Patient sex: M
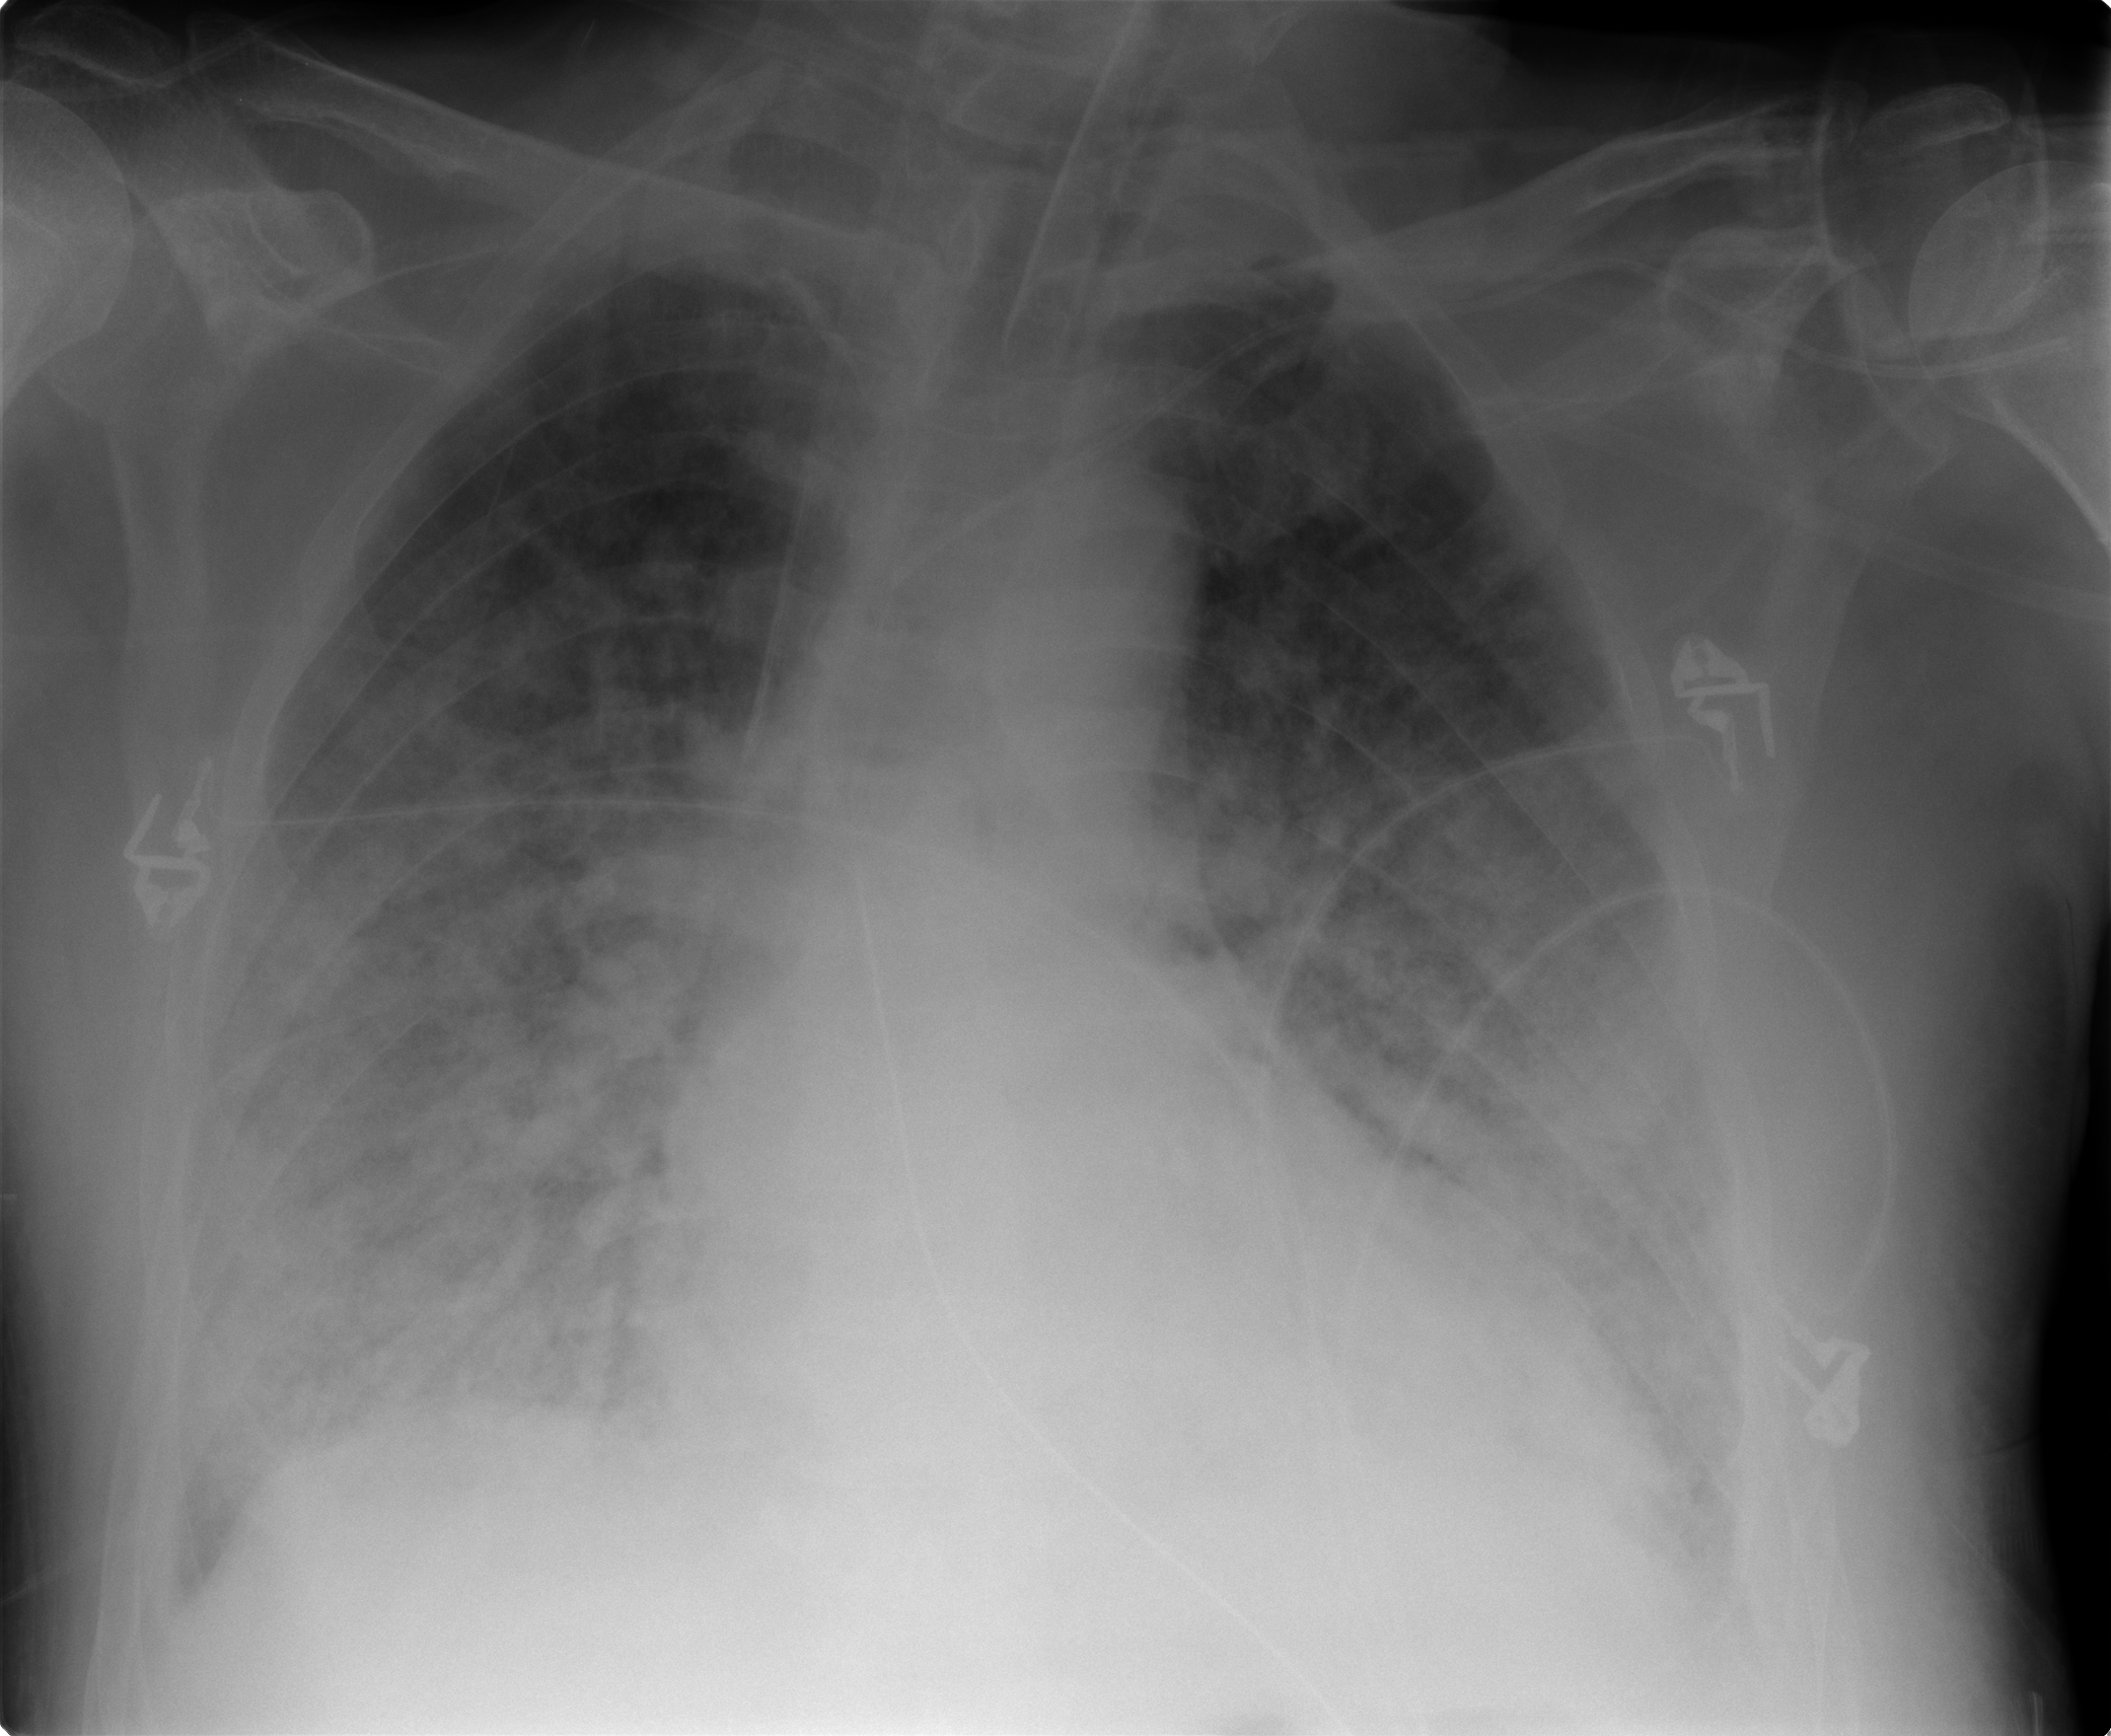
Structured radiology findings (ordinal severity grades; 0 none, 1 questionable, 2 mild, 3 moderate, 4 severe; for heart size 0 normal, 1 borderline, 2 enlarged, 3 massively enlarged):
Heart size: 2
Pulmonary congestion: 4
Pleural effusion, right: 1
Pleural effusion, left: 1
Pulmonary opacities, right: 3
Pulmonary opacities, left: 4
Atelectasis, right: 4
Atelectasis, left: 4